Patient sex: M
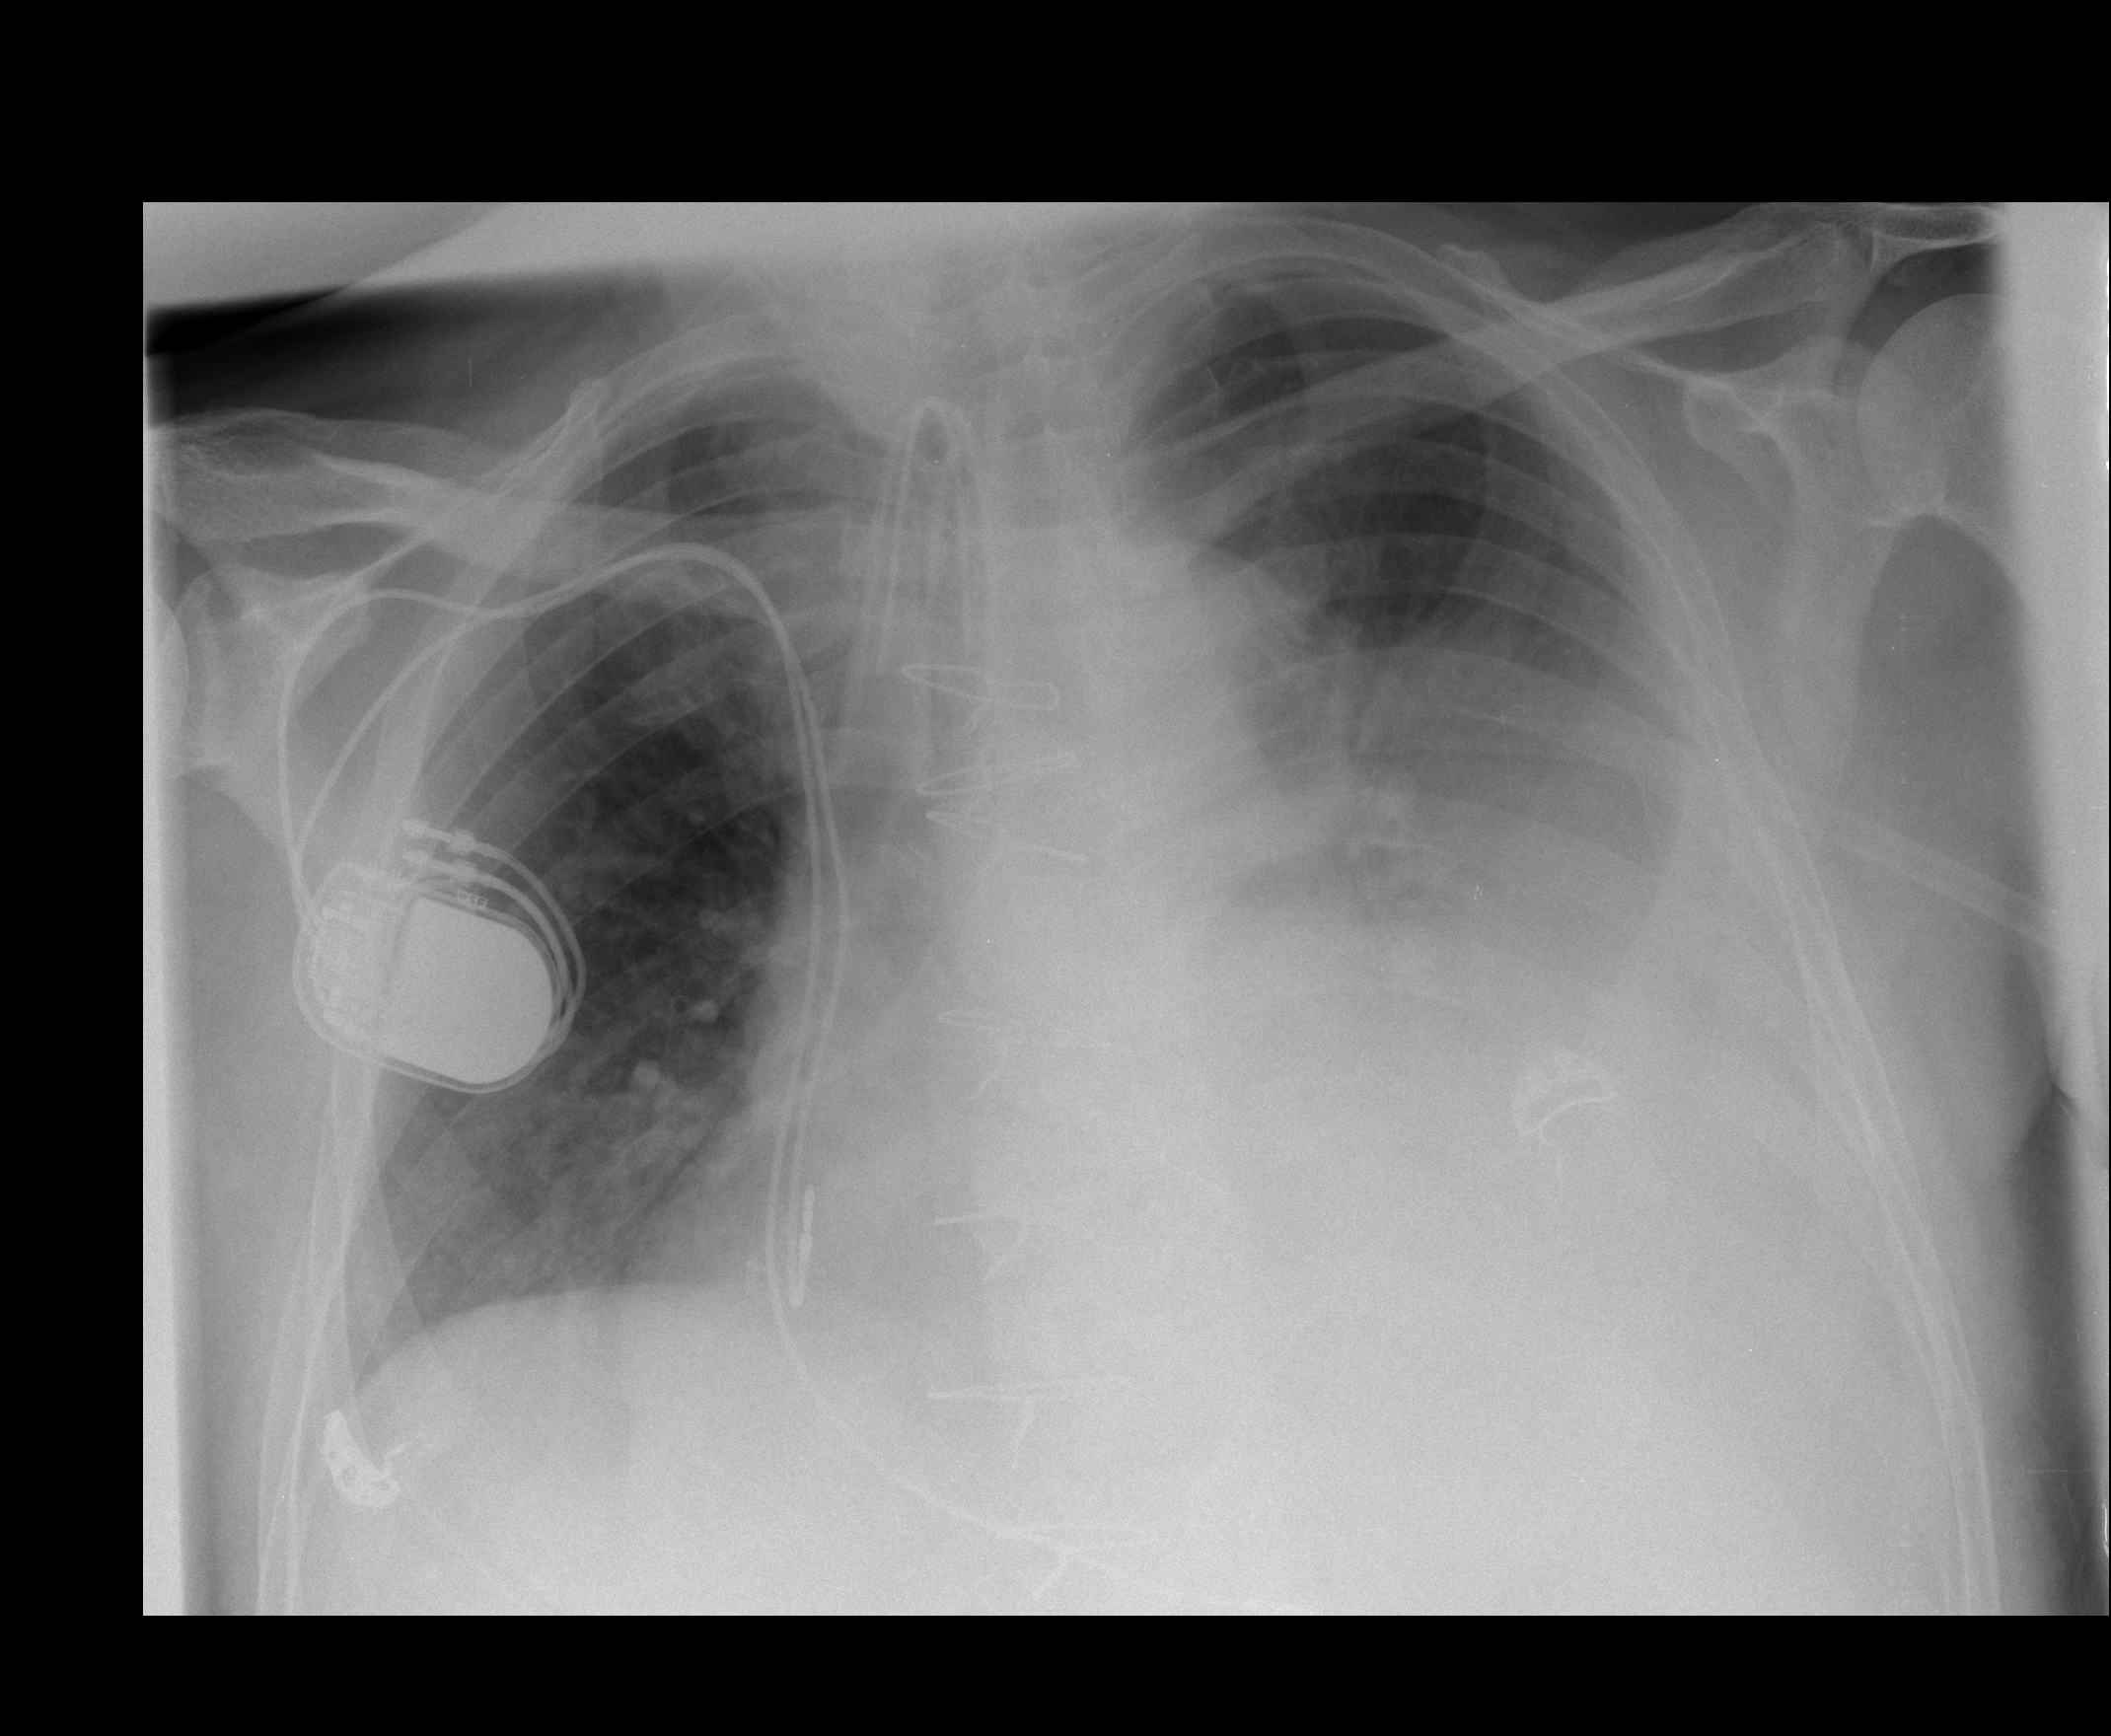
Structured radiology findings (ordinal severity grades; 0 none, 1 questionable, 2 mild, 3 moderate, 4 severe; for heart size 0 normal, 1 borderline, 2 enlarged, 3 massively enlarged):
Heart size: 2
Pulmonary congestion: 1
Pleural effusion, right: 0
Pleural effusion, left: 3
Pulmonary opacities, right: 0
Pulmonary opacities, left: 0
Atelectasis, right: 0
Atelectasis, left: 3